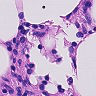
Metastatic tissue present: no